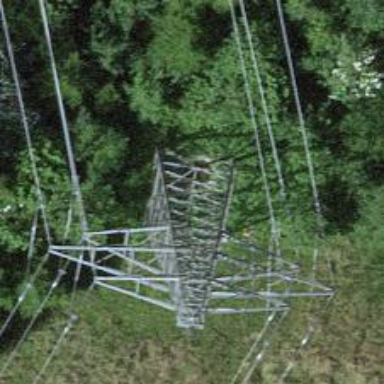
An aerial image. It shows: Three power lines with cables.